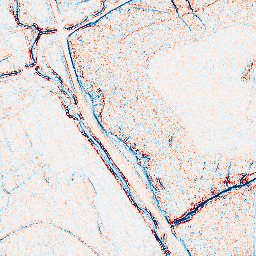
Category: edge_preserving
Decomposition family: bilateral
Decomposition parameters: d: 5
sigma_color: 100
sigma_space: 25
Upsampling method: fft_zeropad
Upsampling parameters: scale: 8
Upsampling scale: 8